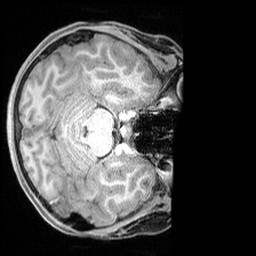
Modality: T1w
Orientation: axial
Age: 8
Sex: male
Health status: ill
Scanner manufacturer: siemens
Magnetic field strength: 3 T
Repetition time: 1.6 s
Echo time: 0.00179 s